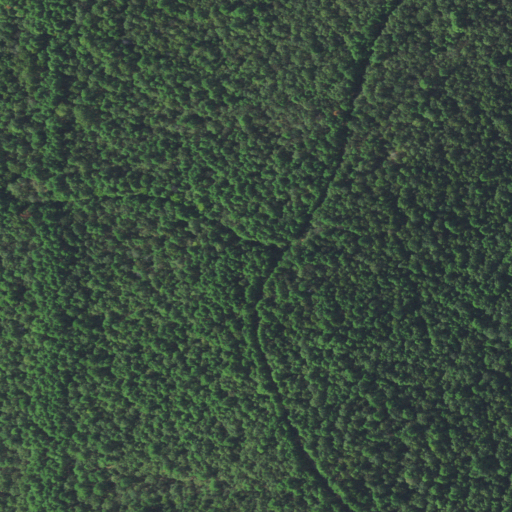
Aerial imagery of mountain in Oklahoma named Little Round Mountain containing mixed forest, deciduous forest, evergreen forest, and grassland